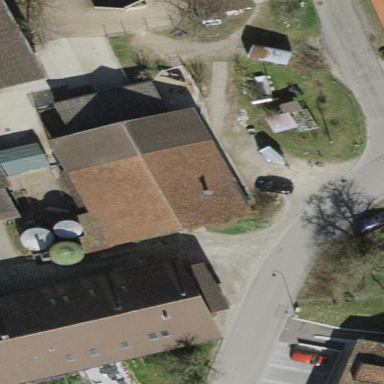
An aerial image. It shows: Building with tiled roof.